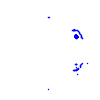
Particle: electron